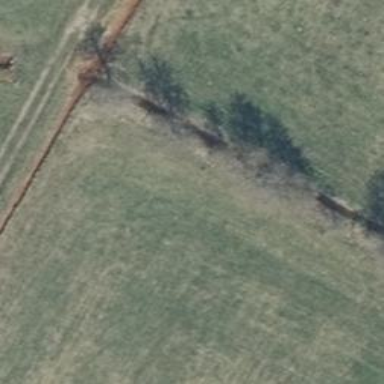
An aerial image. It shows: Row of deciduous broadleaved trees.